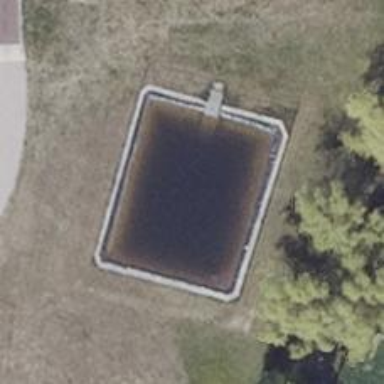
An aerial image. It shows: Fire water pond meant for emergency use.